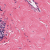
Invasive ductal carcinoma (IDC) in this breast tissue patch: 0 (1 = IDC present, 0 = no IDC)